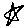
Label: star